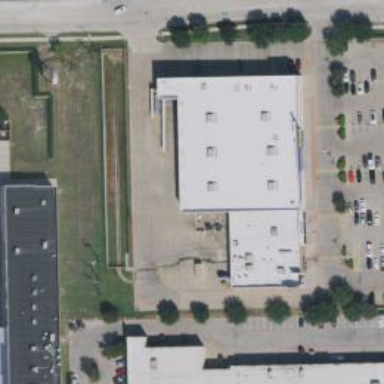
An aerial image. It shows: Retail building.